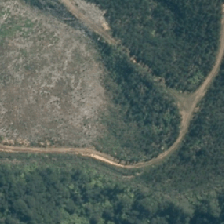
Land cover: harvested_forest